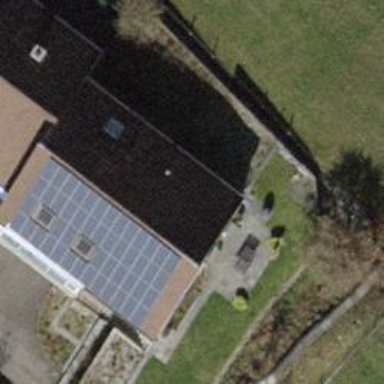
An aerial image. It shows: Solar photovoltaic panel generator producing electricity as small installation.